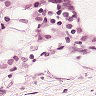
Metastatic tissue present: yes